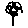
Label: flower